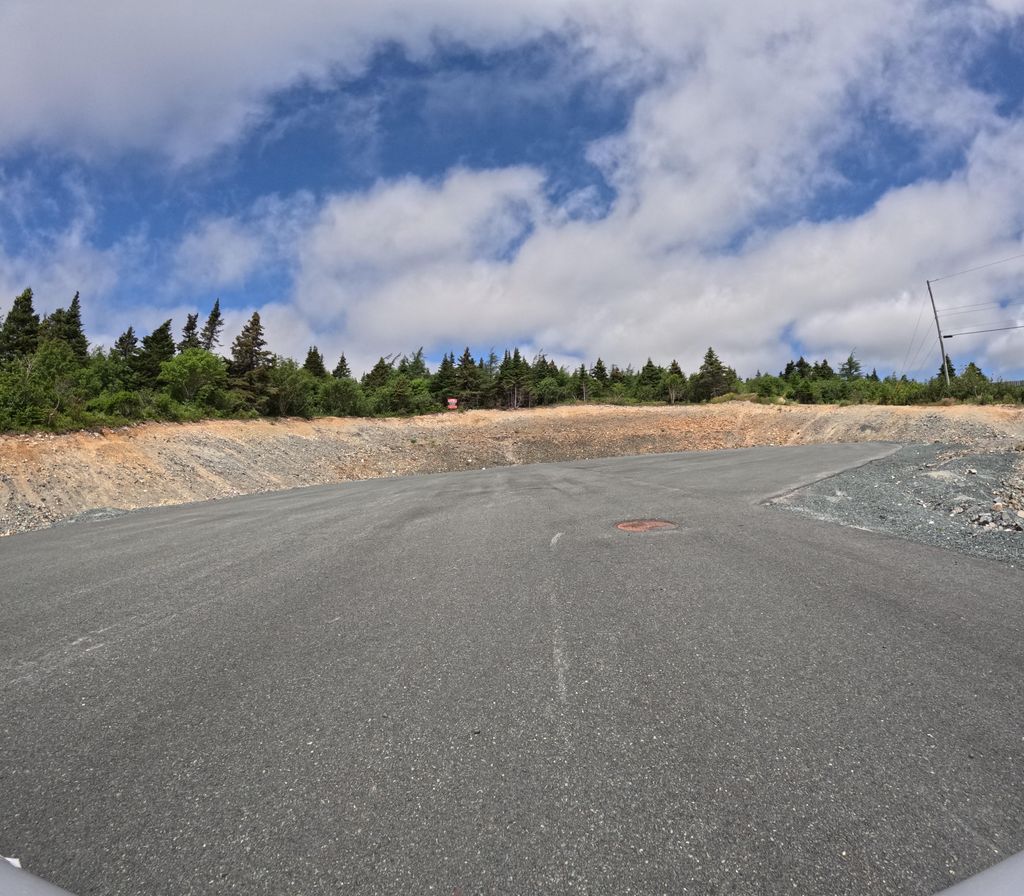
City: st_johns